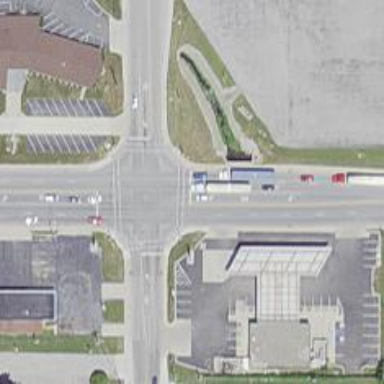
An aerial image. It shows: Marked road crossing.